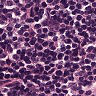
Metastatic tissue present: no